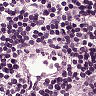
Metastatic tissue present: no